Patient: sex F, age 62
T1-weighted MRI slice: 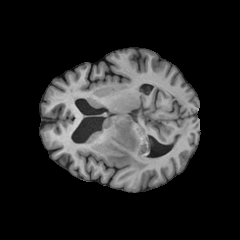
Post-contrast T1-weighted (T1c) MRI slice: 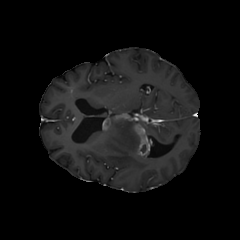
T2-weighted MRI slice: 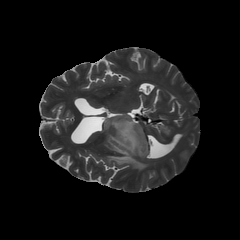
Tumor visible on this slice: yes
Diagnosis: Glioblastoma, IDH-wildtype
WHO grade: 4